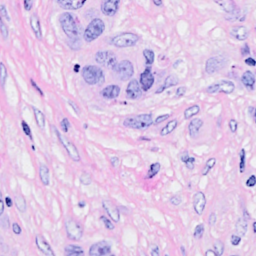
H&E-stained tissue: Breast